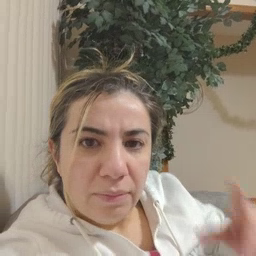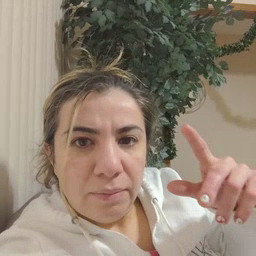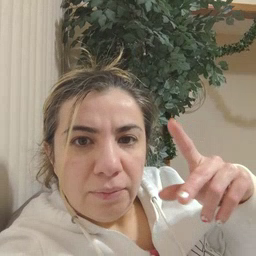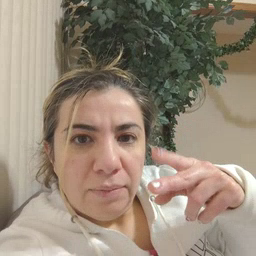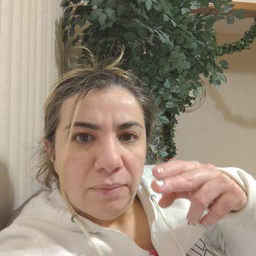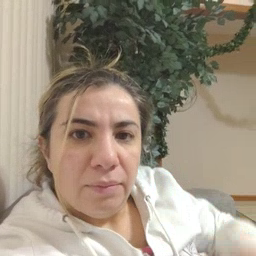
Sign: cut